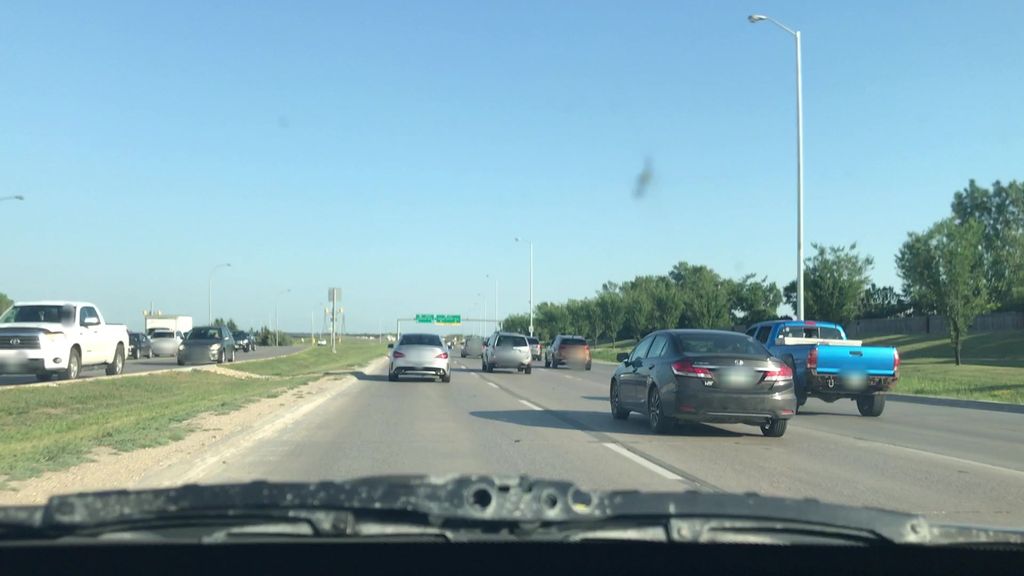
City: winnipeg